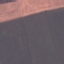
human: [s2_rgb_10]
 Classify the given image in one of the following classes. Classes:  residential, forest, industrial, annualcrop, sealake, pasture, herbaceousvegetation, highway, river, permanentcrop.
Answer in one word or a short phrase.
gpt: AnnualCrop